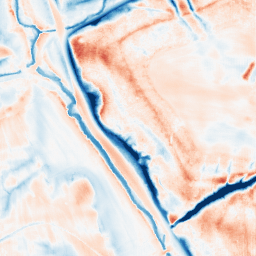
Category: trend_removal
Decomposition family: local_polynomial
Decomposition parameters: window_size: 31
degree: 2
Upsampling method: fft_zeropad
Upsampling parameters: scale: 2
Upsampling scale: 2